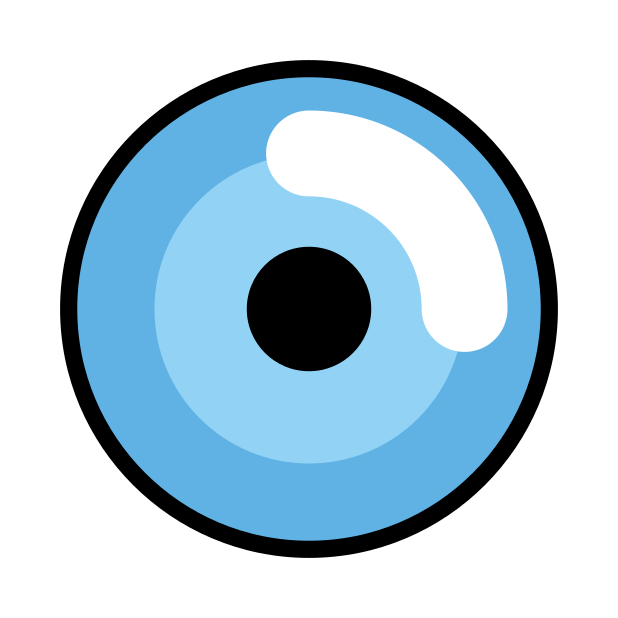
Emoji: ◉
Name: fisheye
Unicode: 0x25c9